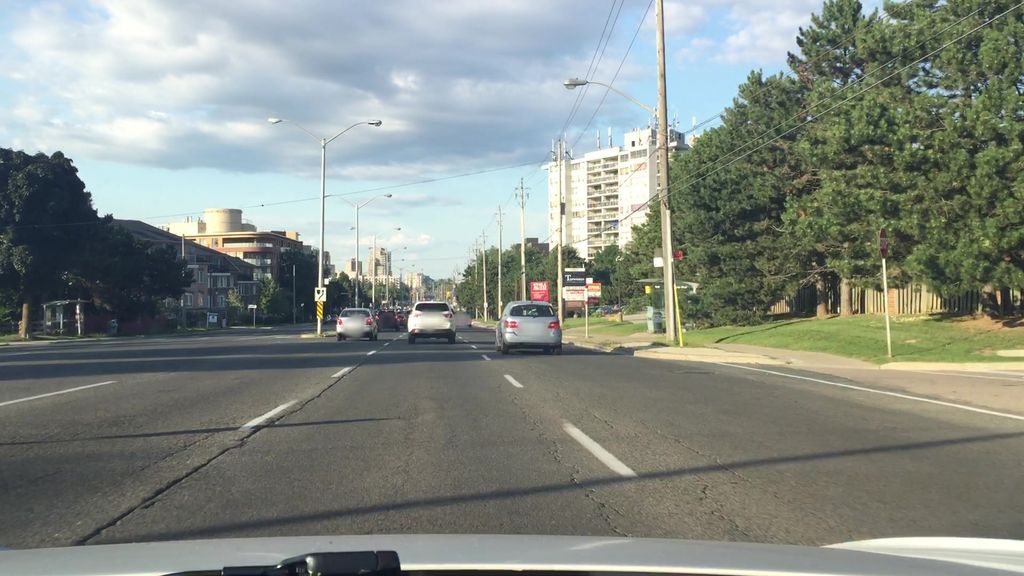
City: toronto